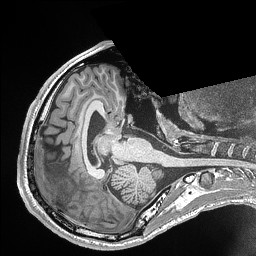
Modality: T1w
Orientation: axial
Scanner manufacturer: siemens
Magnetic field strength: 3 T
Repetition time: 2.3 s
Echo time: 0.00298 s